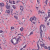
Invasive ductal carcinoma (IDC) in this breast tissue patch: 1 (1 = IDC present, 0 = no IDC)